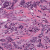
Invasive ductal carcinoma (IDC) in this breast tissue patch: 1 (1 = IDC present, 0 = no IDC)